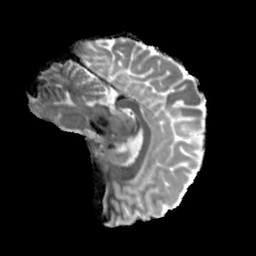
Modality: MD
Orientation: sagittal
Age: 24
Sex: female
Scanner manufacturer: siemens
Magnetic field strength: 6.98 T
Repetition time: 7.776 s
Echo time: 0.076 s